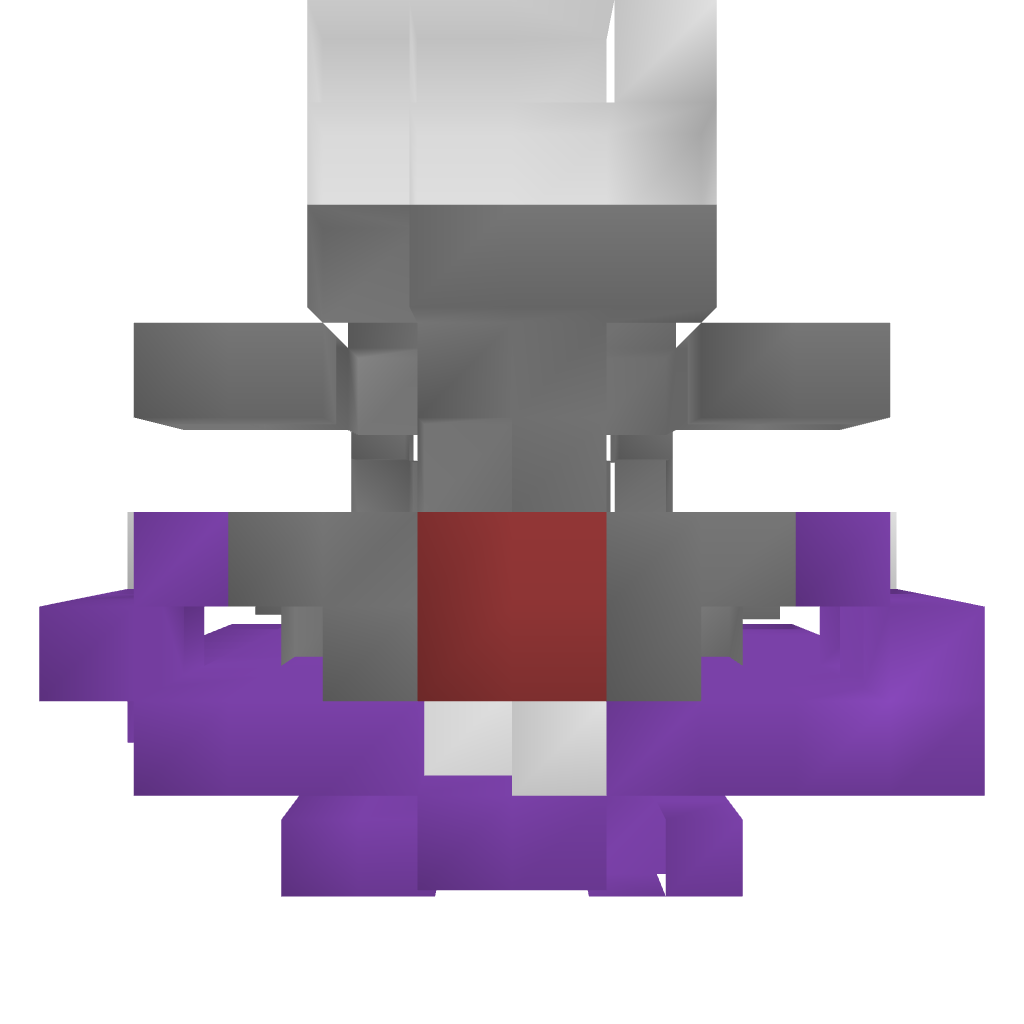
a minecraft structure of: Ultimate TNT Cannon V. 1 bad low quality